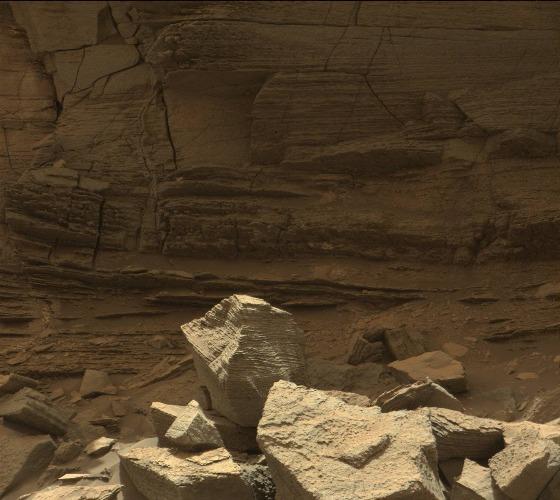
Terrain classes present: Bedrock, Gravel / Sand / Soil, Rock, Shadow